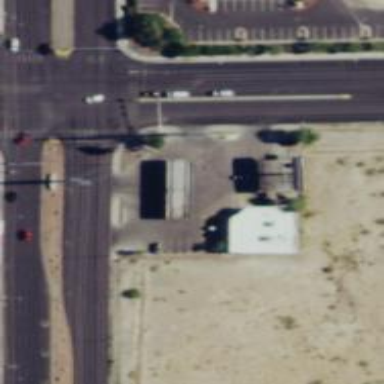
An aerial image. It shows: Convenience shop.